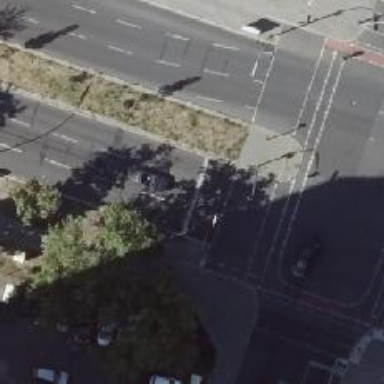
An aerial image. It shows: Road with traffic signals.